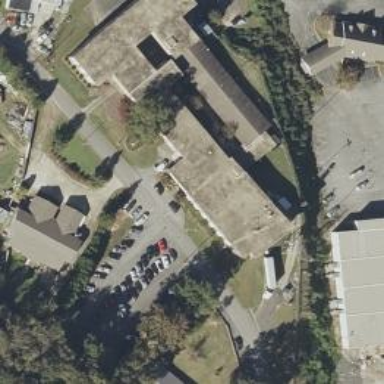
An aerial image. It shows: Nursing home building.